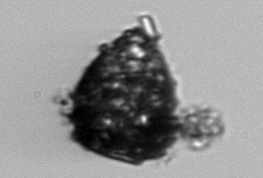
Label: Stenosemella_pacifica